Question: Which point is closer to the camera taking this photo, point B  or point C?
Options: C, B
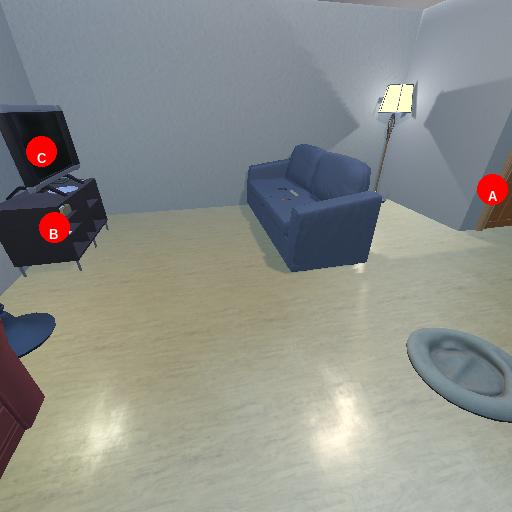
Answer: C